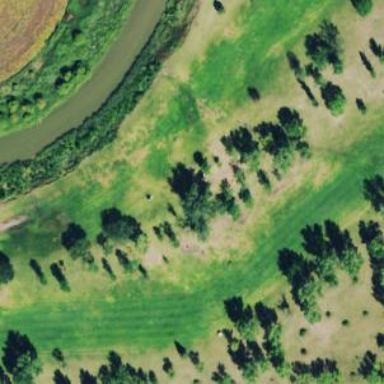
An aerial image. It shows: Golf hole.